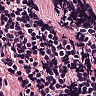
Metastatic tissue present: no